Question: When I run the Android App Studio, the cell is the App is "installed" twice: There are two apps one called "SplashScreenActivity" and other "Doctor Quiz" (my app), . Why does this happen? How do I "install" just my app? (DoctorQuiz)
AndroidManifest.xml
'''
<?xml version="1.0" encoding="utf-8"?>
<manifest xmlns:android="http://schemas.android.com/apk/res/android"
package="com.morais.daniela.doctorquiz" >
<uses-permission android:name="android.permission.INTERNET"/>
<provider android:authorities="com.facebook.app.FacebookContentProviderXXXX"
android:name="com.facebook.FacebookContentProvider"
android:exported="true" />
<application
android:allowBackup="true"
android:icon="@drawable/medicine_box_icon2"
android:label="@string/app_name"
android:theme="@style/AppTheme" >
<meta-data android:name="com.facebook.sdk.ApplicationId" android:value="@string/facebook_app_id"/>
<activity
android:name=".Activity.SplashScreenActivity"
android:configChanges="orientation|keyboardHidden|screenSize"
android:label="@string/title_activity_splash_screen"
android:theme="@style/FullscreenTheme">
<intent-filter>
<action android:name="android.intent.action.MAIN" />
<category android:name="android.intent.category.LAUNCHER" />
</intent-filter>
</activity>
<activity
android:name=".Activity.QuestionsActivity"
android:label="@string/app_name" >
<intent-filter>
<action android:name="android.intent.action.MAIN" />
<category android:name="android.intent.category.LAUNCHER" />
</intent-filter>
</activity>
<activity
android:name=".Activity.ResultActivity"
android:label="@string/title_activity_result" >
<activity android:name="com.facebook.FacebookActivity"
android:configChanges=
"keyboard|keyboardHidden|screenLayout|screenSize|orientation"
android:theme="@android:style/Theme.Translucent.NoTitleBar"
android:label="@string/app_name" />
</activity>
</application>
</manifest>
'''
Screenshot

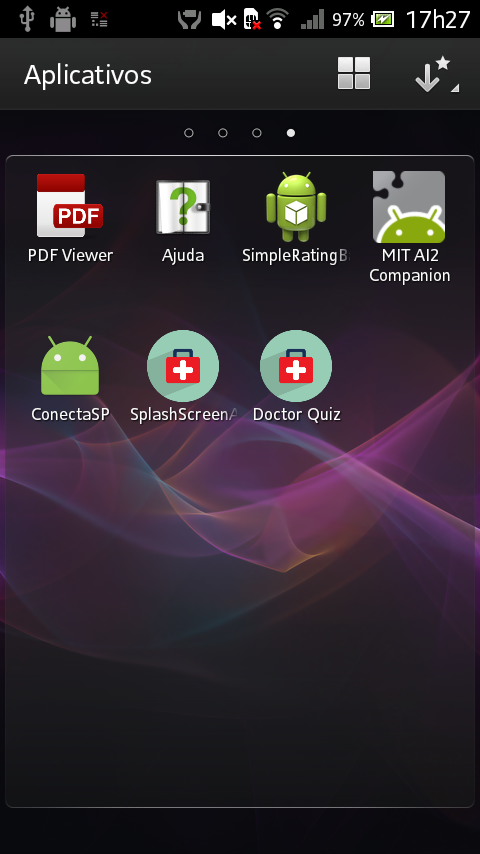
Answer: The app is not installed twice. You are not looking at apps. You are looking at launchable activities, ones with this '<intent-filter>':
'''
<intent-filter>
<action android:name="android.intent.action.MAIN" />
<category android:name="android.intent.category.LAUNCHER" />
</intent-filter>
'''
You have two activities with that '<intent-filter>', and so you will have two activities in the home screen launcher. If you do not want both of those activities in the home screen launcher, remove that '<intent-filter>' from one of them.